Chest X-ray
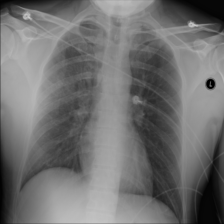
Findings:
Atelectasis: negative
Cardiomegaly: negative
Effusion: negative
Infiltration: negative
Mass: negative
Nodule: negative
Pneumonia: negative
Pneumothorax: negative
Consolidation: negative
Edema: positive
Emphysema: negative
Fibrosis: negative
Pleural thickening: negative
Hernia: negative